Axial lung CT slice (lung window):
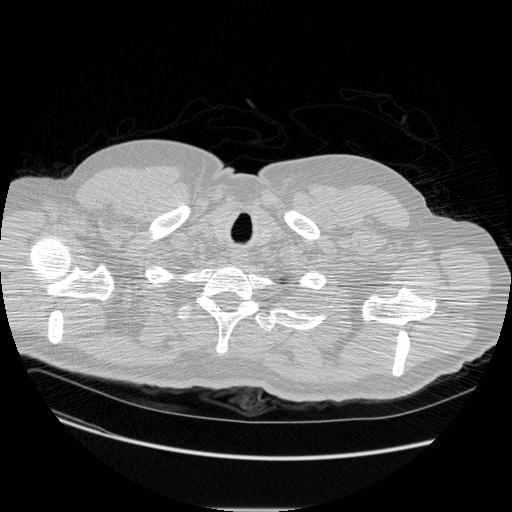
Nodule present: no